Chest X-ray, PA view. Patient: 75 years old, sex F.
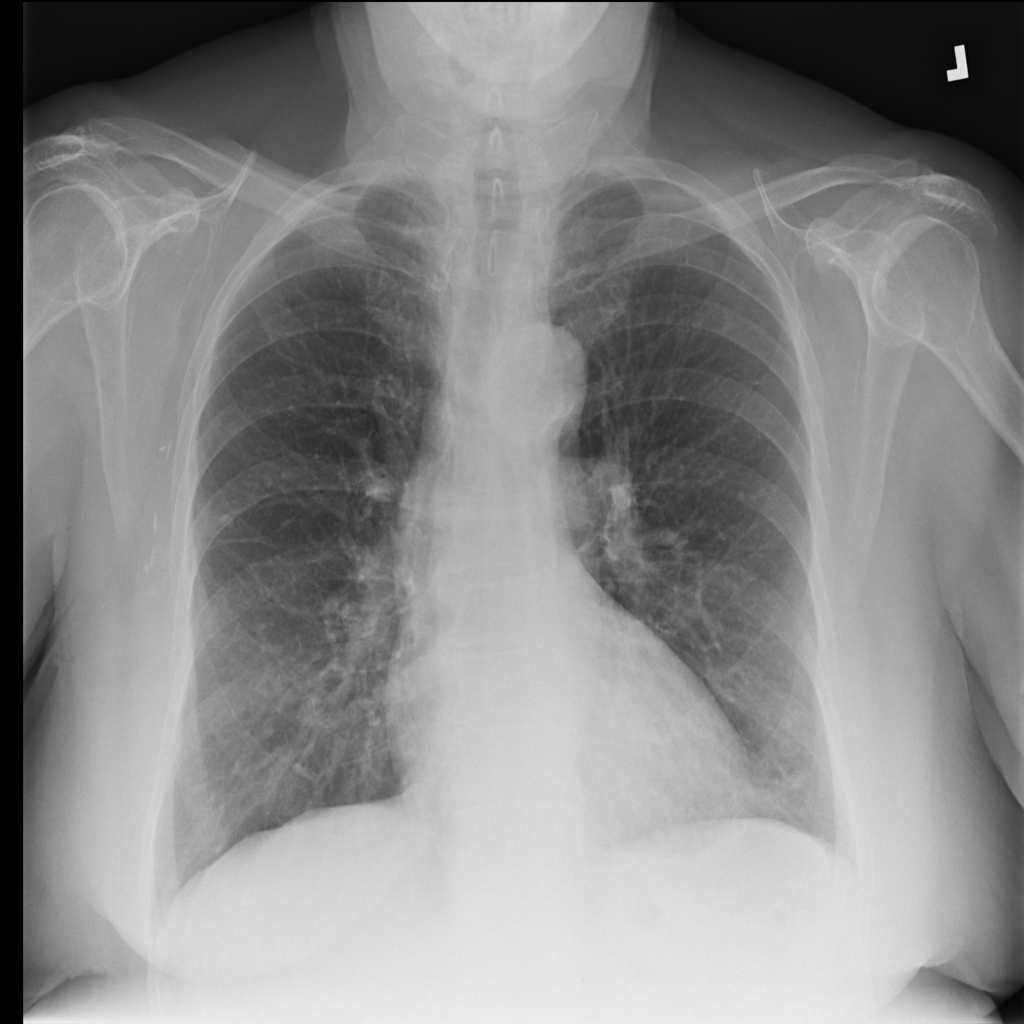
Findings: Nodule